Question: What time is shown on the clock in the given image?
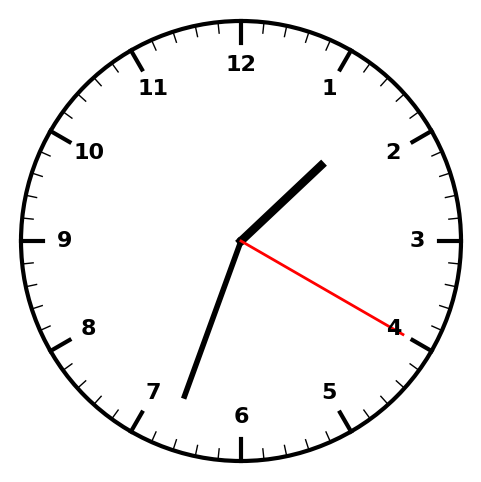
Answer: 01:33:20